Question: Apart from the issue I am trying to fix atm, I would like to know how I can make the x-axis labels to draw wherever there is a point drawn. As you can see on the screenshot there are three points in time. So instead of the label "1/10/54' (yes that is year 54) floating nowhere, I want three labels, one below each point.
(Note the 3 points are only for illustration, needs to be expandable.)

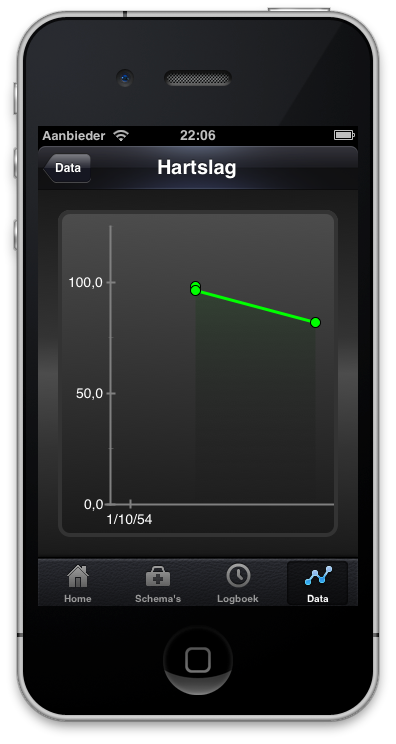
Answer: If the spacing between the labels will be irregular like your sample screenshot, you'll want to change the axis labeling policy to 'CPTAxisLabelingPolicyNone' or 'CPTAxisLabelingPolicyLocationsProvided'. Both policies require you to provide the tick locations. The first policy also requires you to make custom labels that don't have to be at the same locations as the tick marks while the second will automatically make labels at each tick location using the standard label formatter.